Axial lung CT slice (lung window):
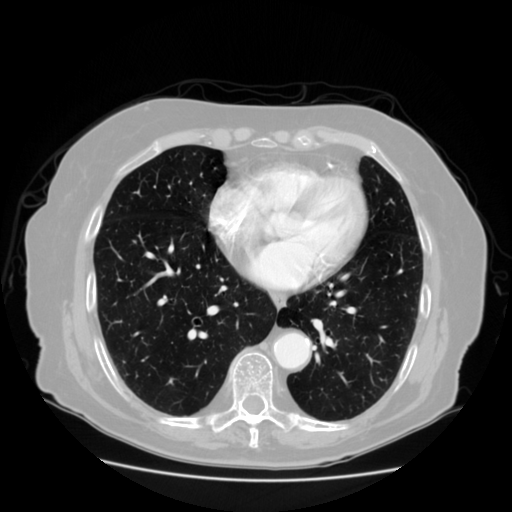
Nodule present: no